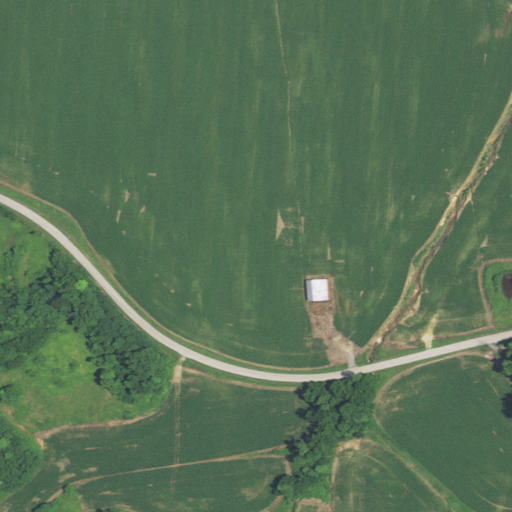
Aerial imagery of valley in Kentucky named Dark Hollow containing cultivated crops, pasture, open development, mixed forest, deciduous forest, and low intensity development